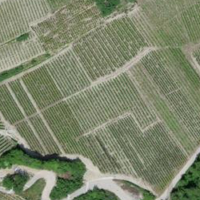
EUNIS habitat code: 40
Species observed at this site:
Centaurea scabiosa